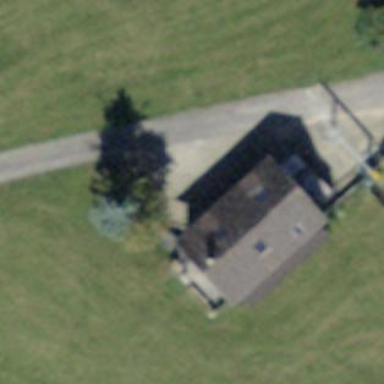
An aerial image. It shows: Garage.